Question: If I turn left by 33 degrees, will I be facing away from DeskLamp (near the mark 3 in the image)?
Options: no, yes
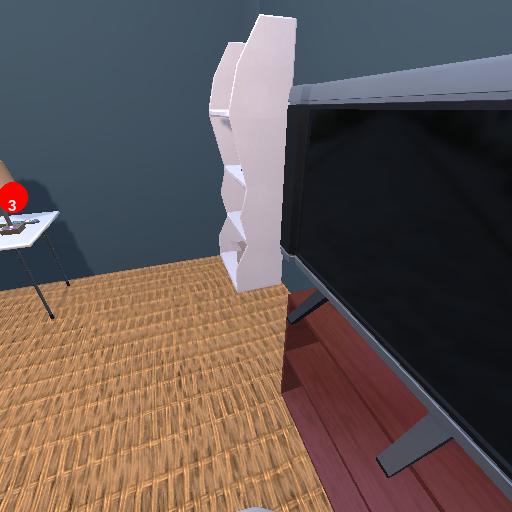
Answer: no